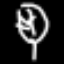
Label: leaf